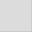
Piece: xx